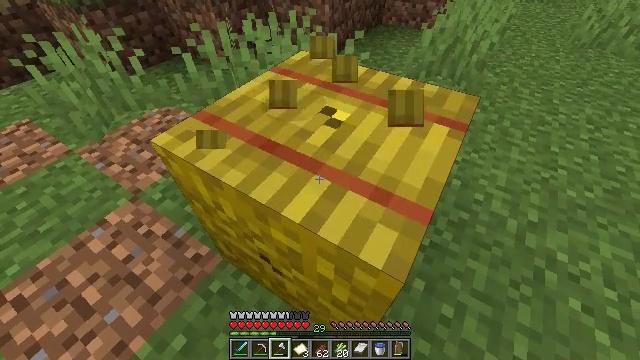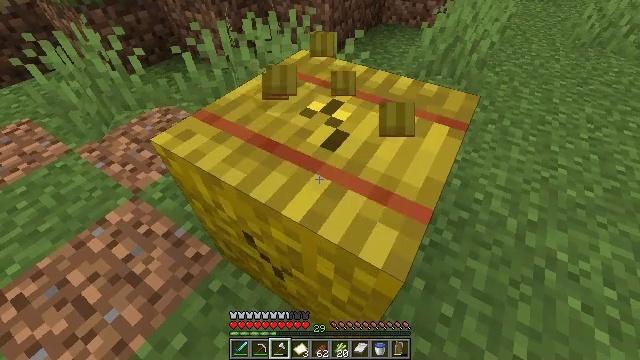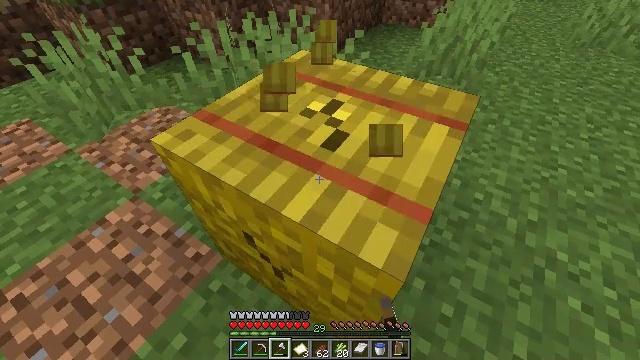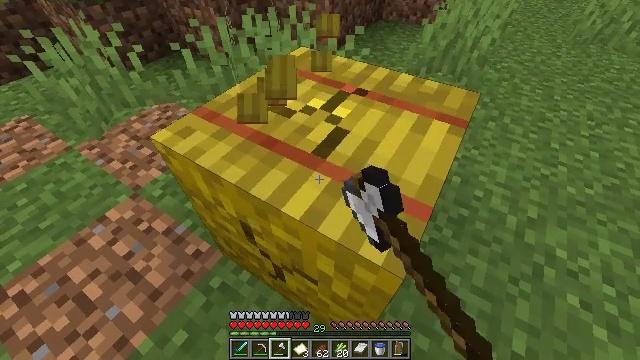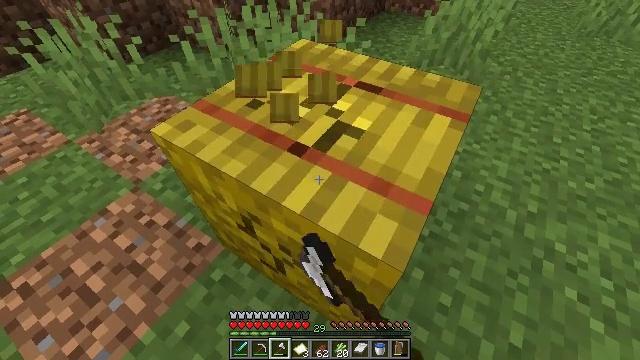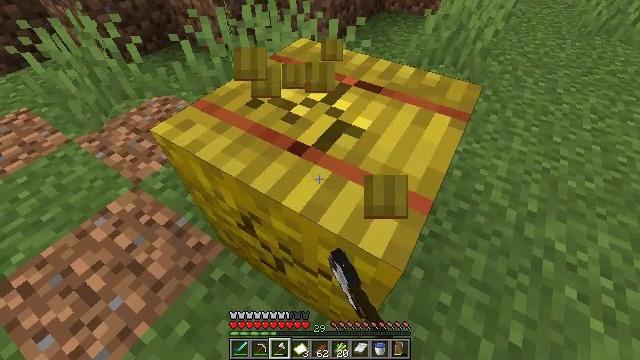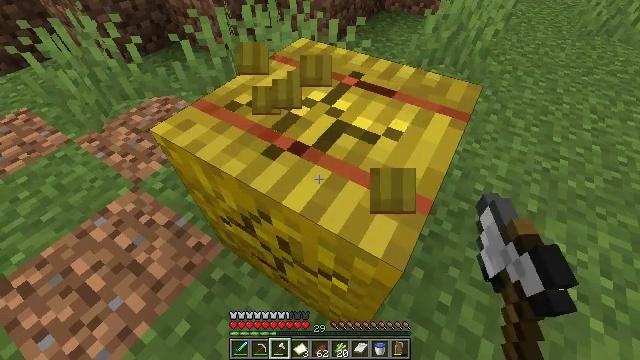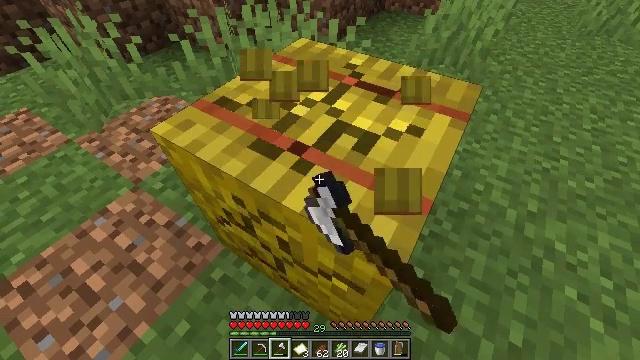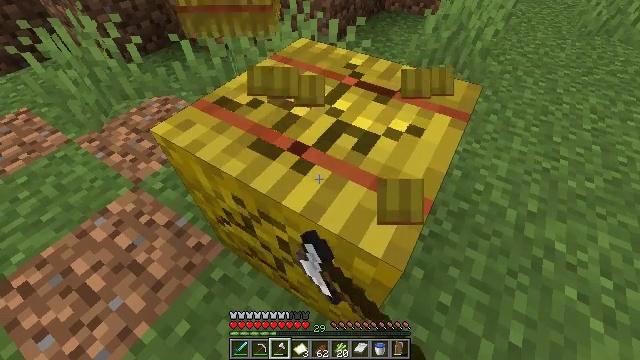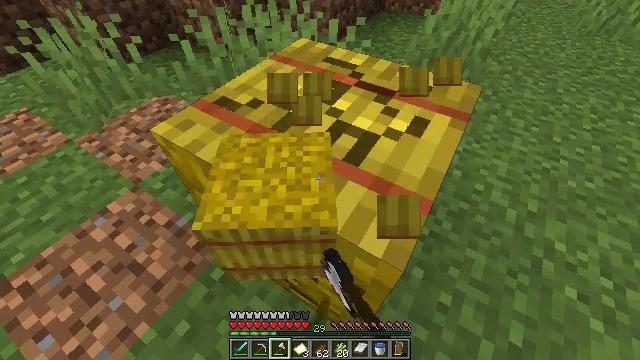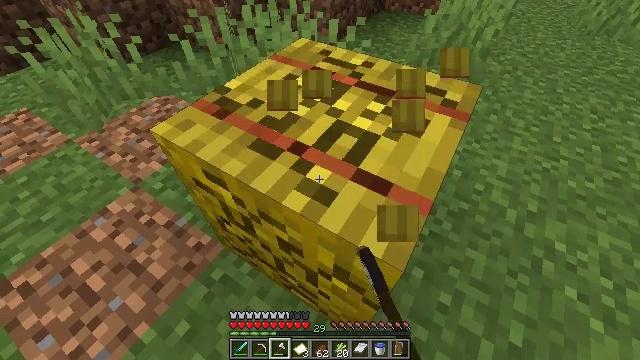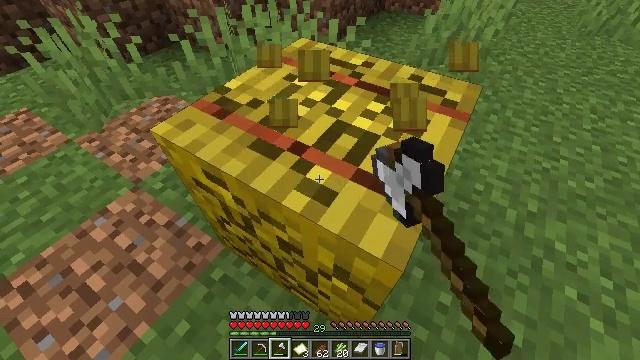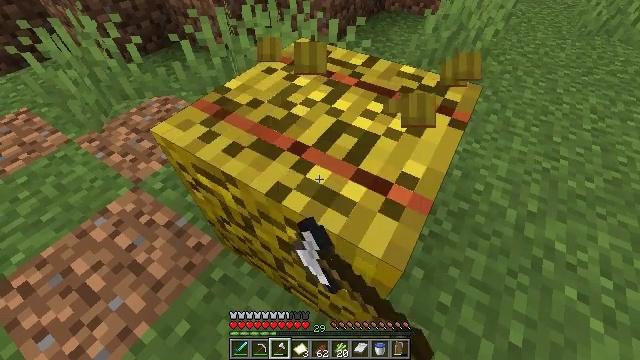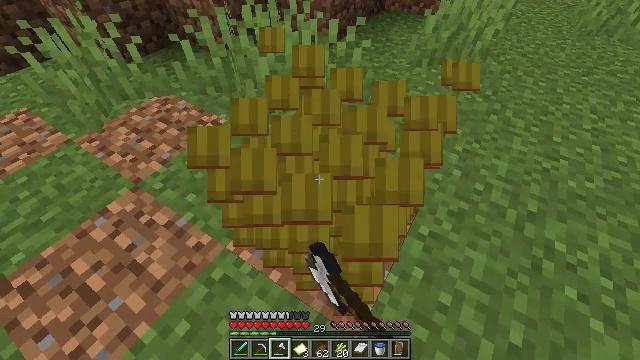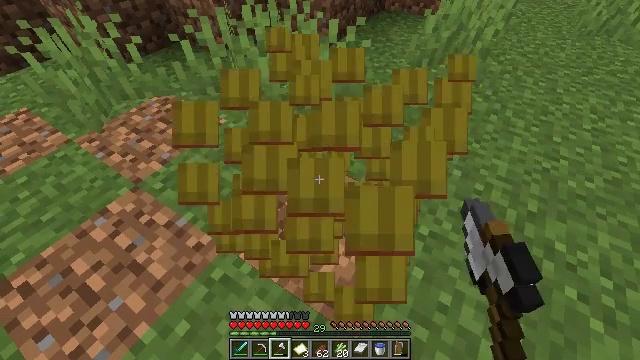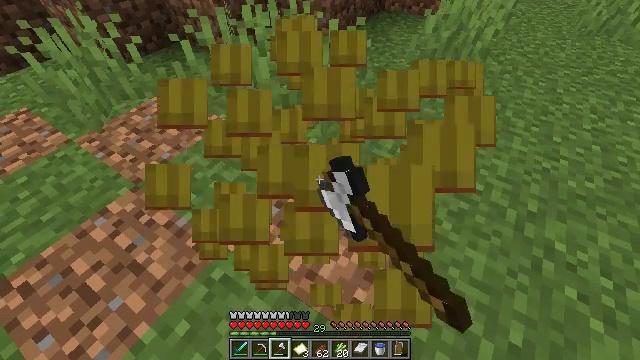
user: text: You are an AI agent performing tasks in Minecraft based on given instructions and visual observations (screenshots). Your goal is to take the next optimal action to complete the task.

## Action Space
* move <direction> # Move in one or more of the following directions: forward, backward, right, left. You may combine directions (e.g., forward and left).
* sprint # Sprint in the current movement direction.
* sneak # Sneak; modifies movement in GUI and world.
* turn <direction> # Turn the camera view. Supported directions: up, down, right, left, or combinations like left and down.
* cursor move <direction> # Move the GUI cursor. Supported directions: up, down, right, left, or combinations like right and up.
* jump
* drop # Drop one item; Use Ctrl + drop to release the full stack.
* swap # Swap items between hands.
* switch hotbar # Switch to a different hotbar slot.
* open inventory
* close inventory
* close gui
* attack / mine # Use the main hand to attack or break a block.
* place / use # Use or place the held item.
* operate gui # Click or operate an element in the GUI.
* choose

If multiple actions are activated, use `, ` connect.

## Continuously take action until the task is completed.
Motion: motion action
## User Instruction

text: Attack the hay block to get hay.
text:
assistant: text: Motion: attack / mine
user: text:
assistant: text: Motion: attack / mine
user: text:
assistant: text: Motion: attack / mine
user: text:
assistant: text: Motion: turn down, attack / mine
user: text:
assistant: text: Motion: attack / mine
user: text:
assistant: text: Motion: attack / mine
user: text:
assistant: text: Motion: attack / mine
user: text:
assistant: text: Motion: attack / mine
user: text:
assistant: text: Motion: attack / mine
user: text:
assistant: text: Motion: attack / mine
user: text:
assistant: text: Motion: attack / mine
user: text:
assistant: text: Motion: attack / mine
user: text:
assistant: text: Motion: attack / mine
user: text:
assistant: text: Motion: attack / mine
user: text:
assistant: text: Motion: attack / mine
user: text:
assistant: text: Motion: attack / mine
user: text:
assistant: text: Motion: attack / mine
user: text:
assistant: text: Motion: attack / mine